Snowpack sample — Buffalo Mountain, Silverthorne, Colorado, USA (2/22/26, 2:02 PM MST)
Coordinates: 39.622, -106.113
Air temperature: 33 °F
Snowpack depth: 63 cm
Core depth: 50 cm
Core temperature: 28.4 °F
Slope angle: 11°, slope face: 116°
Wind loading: low
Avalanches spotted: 0
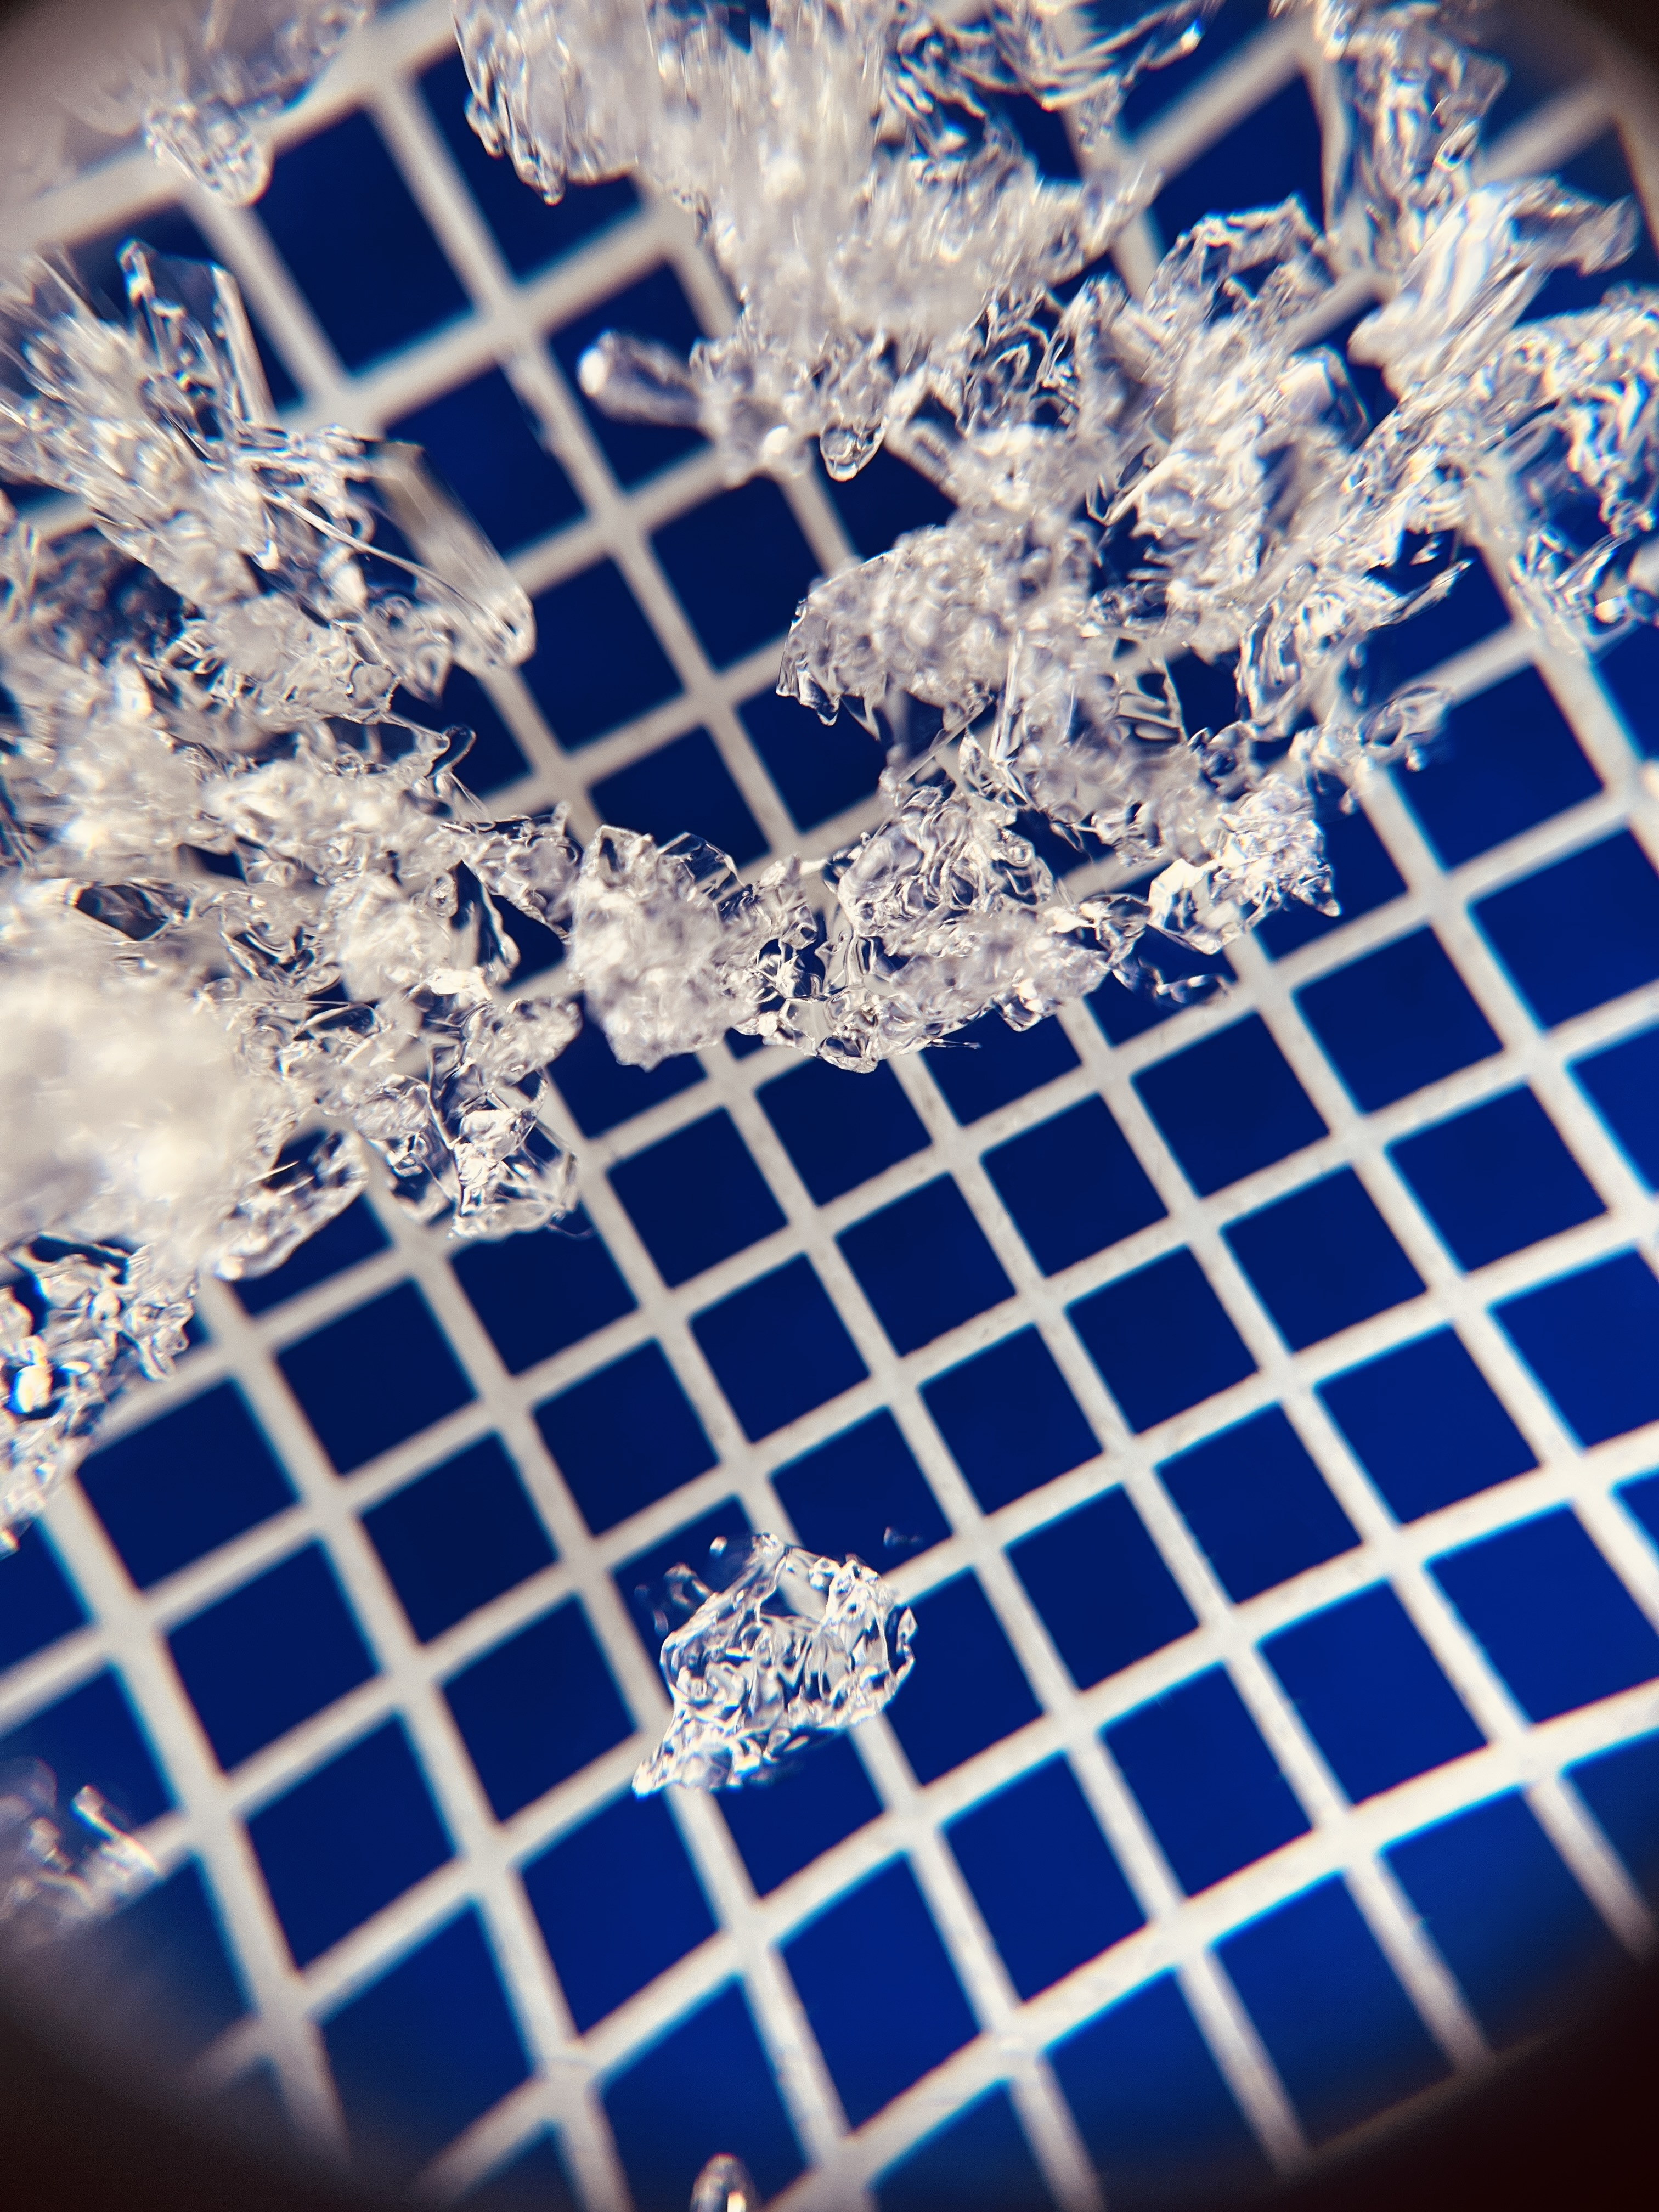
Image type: magnified_profile
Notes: In a firebreak similar to site 1, minimal wind loading with no spotted avalanches (not many faces in view though)